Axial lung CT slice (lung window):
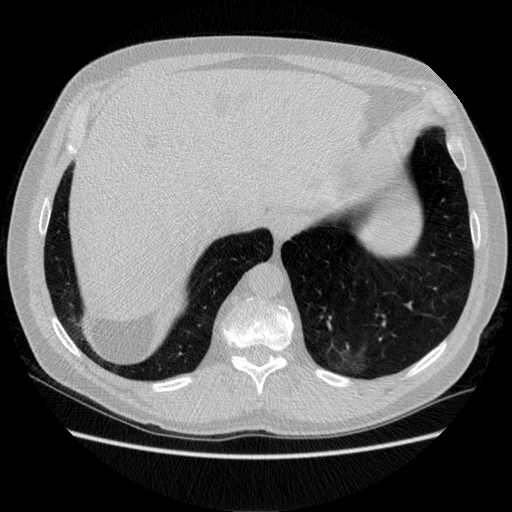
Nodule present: no